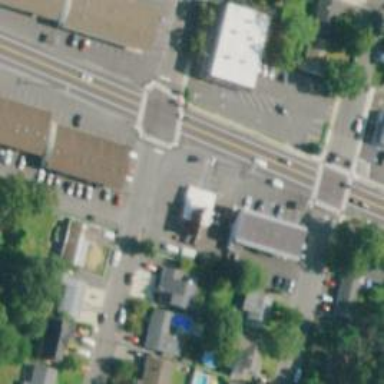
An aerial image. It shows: Veterinary facility.